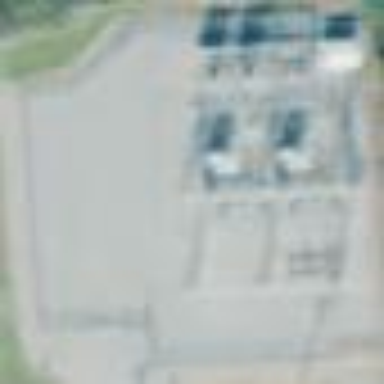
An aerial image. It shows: There is distribution substation enclosed by fence.